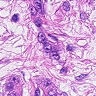
Metastatic tissue present: yes